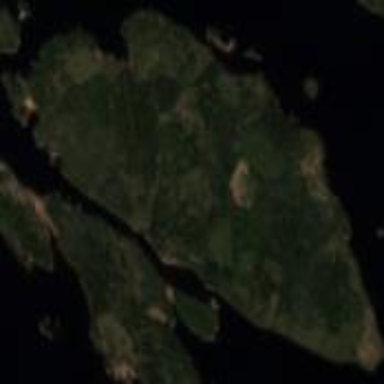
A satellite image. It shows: Island covered with woodland.